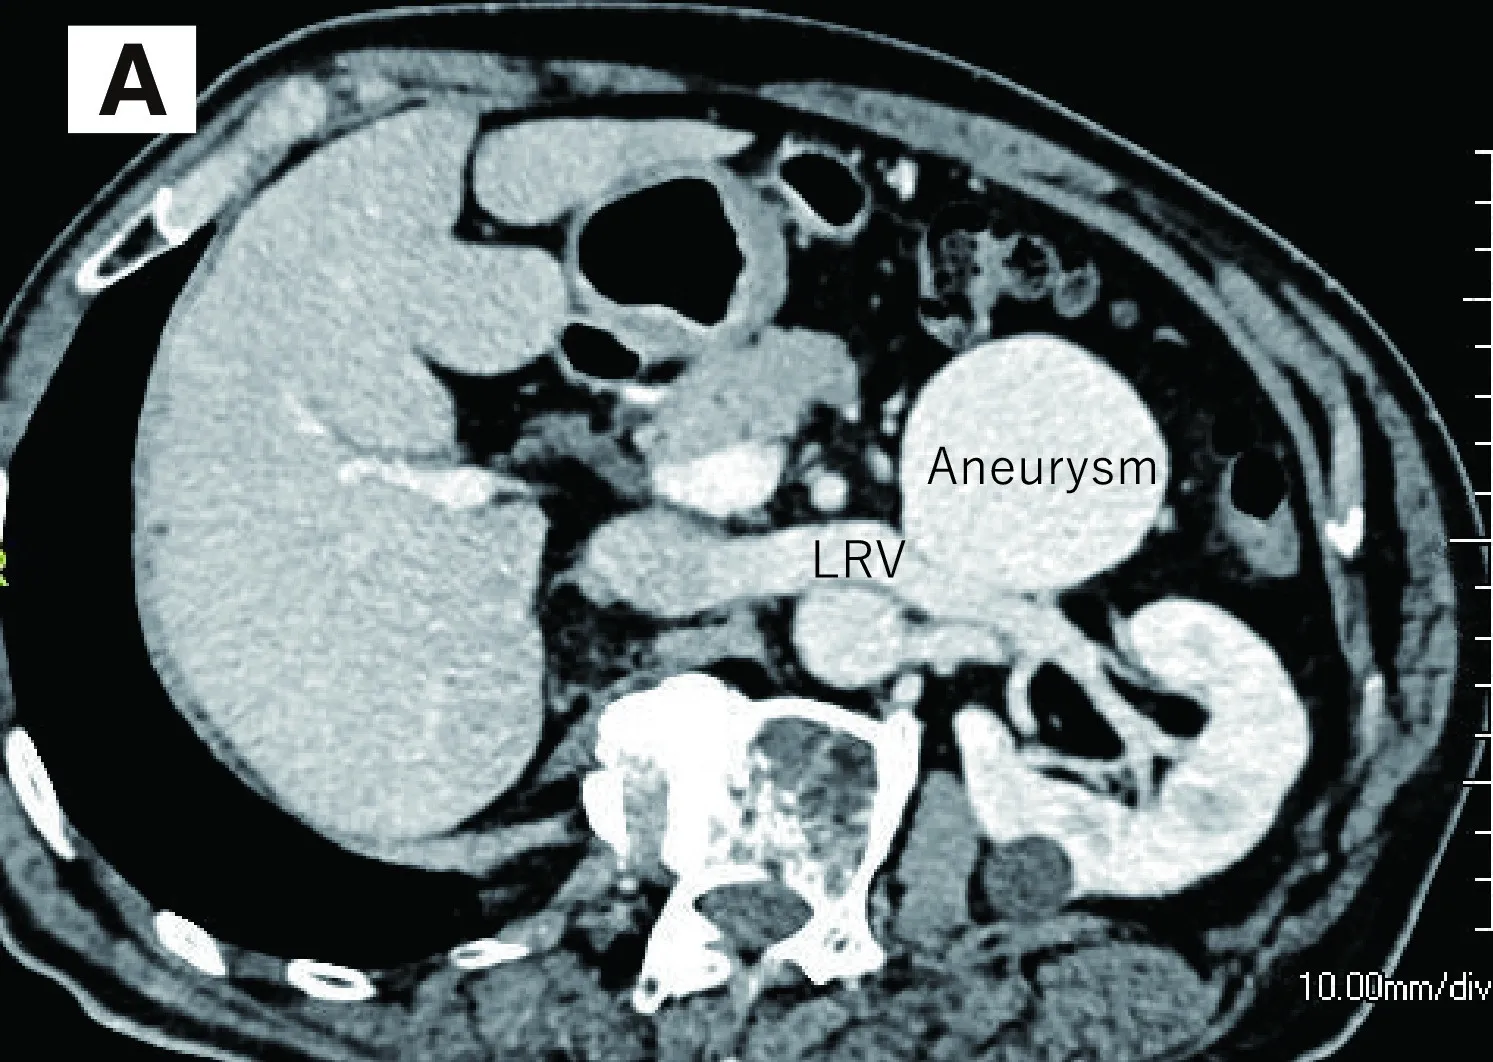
Fig. 1 Serial enhanced CT. (A) CT just before the intervention shows a large aneurysm, 53 mm in diameter, deriving from the LRV.
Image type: radiology (ct)